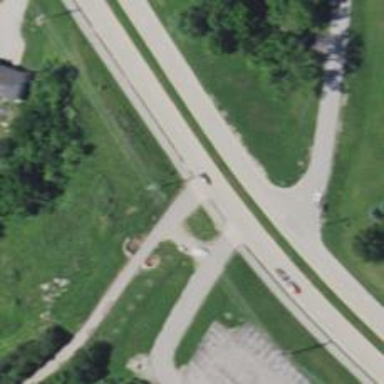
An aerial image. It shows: Unmarked road crossing.